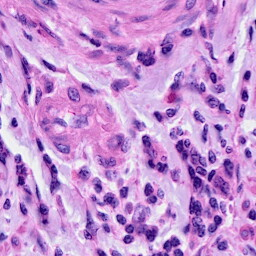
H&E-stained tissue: Cervix